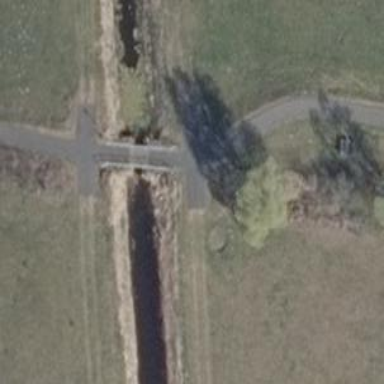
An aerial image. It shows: Asphalt path on bridge.